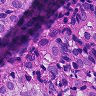
Metastatic tissue present: yes